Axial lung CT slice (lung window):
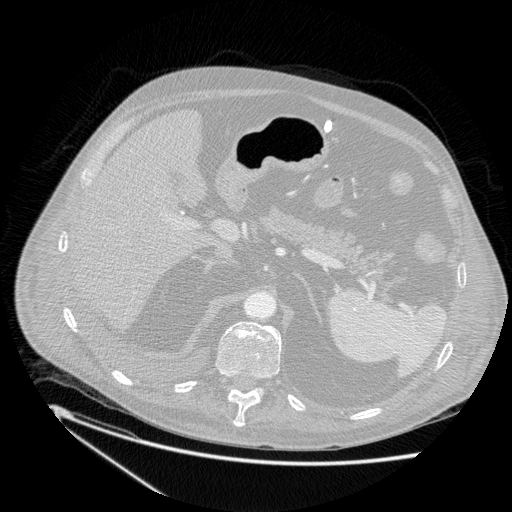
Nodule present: no